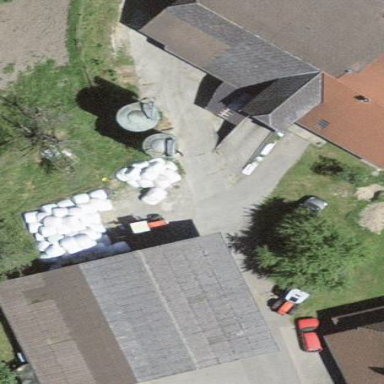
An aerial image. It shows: Shed building.